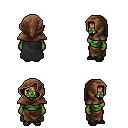
a pixel art fantasy rpg character, female body template, orc, green skin, black cape, robe skirt, red pageboy hairstyle, cloth hood, ghillies, four views (front, back, left, right), 2x2 character sprite sheet, small pixel art, hard edges, no anti-aliasing